Question: I have a numericUpDown control (Windows Forms).

I want to listen to the <URL> event.
I set it in the properties and it works.
I want that i can "scroll" up or down. (If I make this longer it will be faster)
When I'm done with the "scroll", I want that the event xyz is fired now and not during the scrolling.
How can I do that?
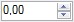
Answer: Try using the mouseup event. It fires when you take your finger off of the left mouse button, so in theory it should solve your issue.
[Edited by James]
Try this control on your form.
'''
using System;
using System.Collections.Generic;
using System.Linq;
using System.Text;
using System.Windows.Forms;
namespace Example.CustomControl
{
/// <summary>
/// Provides an extra event for the numericUpDown control that fires after the value stops scrolling.
/// </summary>
public class NumericDelayedChange : NumericUpDown
{
/// <summary>
/// Flag that the value has actually changed.
/// </summary>
/// <devdoc>
/// Just in case the control was clicked somewhere other than the up/down buttons.
/// </devdoc>
private bool valueHasChanged = false;
/// <summary>
/// Fires when the value has stopped being scrolled.
/// </summary>
public event EventHandler OnAfterScollValueChanged;
/// <summary>
/// Captures that value as having changed.
/// </summary>
/// <param name="e"></param>
protected override void OnValueChanged(EventArgs e)
{
valueHasChanged = true;
base.OnValueChanged(e);
}
/// <summary>
/// Captures the mouse up event to identify scrolling stopped when used in combination with the value changed flag.
/// </summary>
/// <param name="mevent"></param>
protected override void OnMouseUp(MouseEventArgs mevent)
{
base.OnMouseUp(mevent);
if (mevent.Button == System.Windows.Forms.MouseButtons.Left)
{
PerformOnAfterScollValueChanged();
}
}
/// <summary>
/// Captures the key up/down events to identify scrolling stopped when used in combination with the value changed flag.
/// </summary>
/// <param name="mevent"></param>
protected override void OnKeyUp(KeyEventArgs e)
{
if (e.KeyCode == Keys.Up || e.KeyCode == Keys.Down)
{
PerformOnAfterScollValueChanged();
}
base.OnKeyUp(e);
}
/// <summary>
/// Checks the value changed flag and fires the OnAfterScollValueChanged event.
/// </summary>
private void PerformOnAfterScollValueChanged()
{
if (valueHasChanged)
{
valueHasChanged = false;
if (OnAfterScollValueChanged != null) { OnAfterScollValueChanged(this, new EventArgs()); }
}
}
}
}
'''